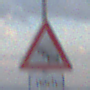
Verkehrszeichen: Stau
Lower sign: LaengeEinerStrecke3
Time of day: SunriseSunset
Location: Outdoor (Nature)
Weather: PartlyCloudy
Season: NotSpecified
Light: Natural